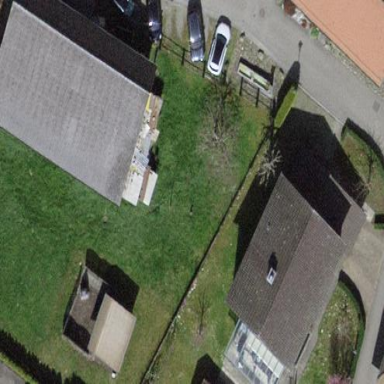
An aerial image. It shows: Barn.